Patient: sex M, age 64
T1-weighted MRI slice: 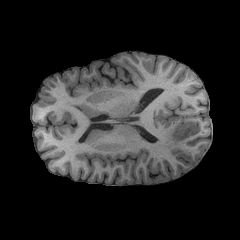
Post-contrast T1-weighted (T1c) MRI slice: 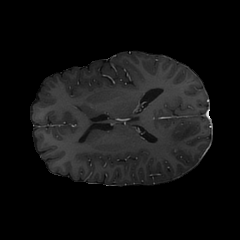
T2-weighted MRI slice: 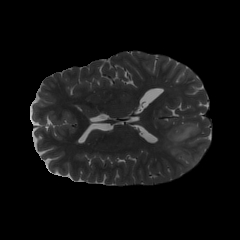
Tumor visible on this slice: yes
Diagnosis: Glioblastoma, IDH-wildtype
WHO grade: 4